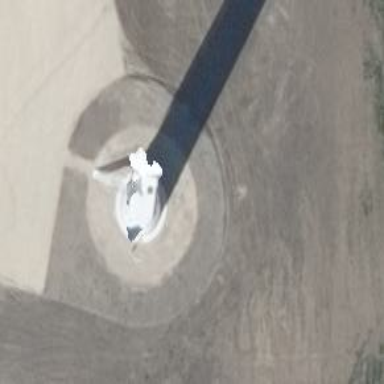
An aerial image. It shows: Wind generator using wind turbines of horizontal axis.